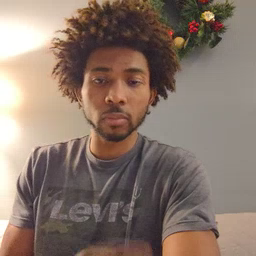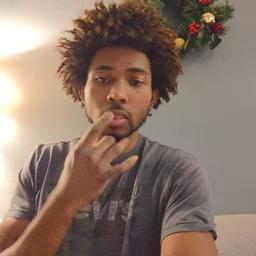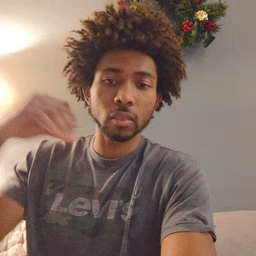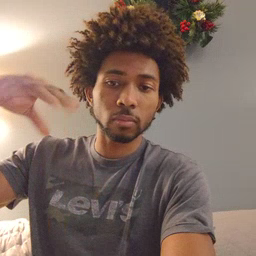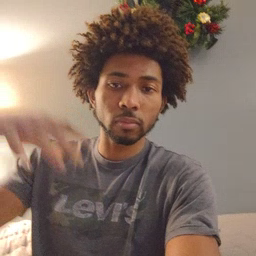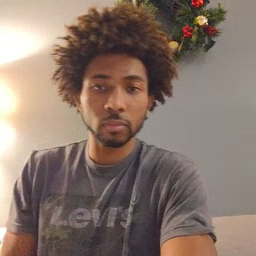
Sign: lamp